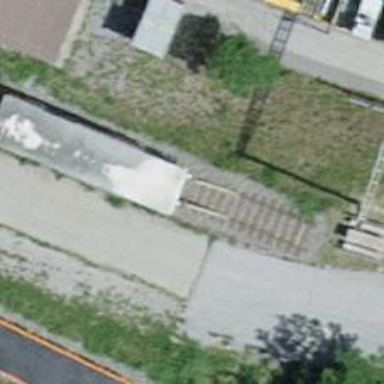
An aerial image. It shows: Railway buffer stop.